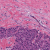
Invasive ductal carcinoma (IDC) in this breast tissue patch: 0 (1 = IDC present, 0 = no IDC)